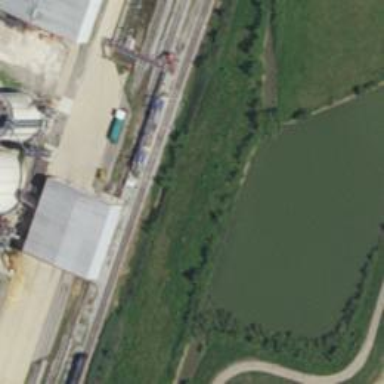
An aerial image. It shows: Rail spur service.